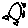
Label: sun